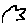
Label: bird